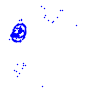
Particle: electron